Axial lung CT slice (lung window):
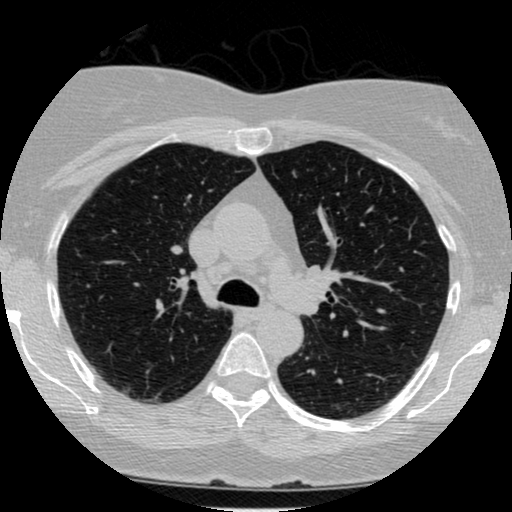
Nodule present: no